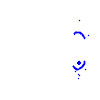
Particle: pion